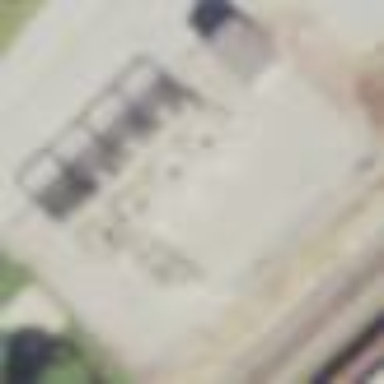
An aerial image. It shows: Power substation.